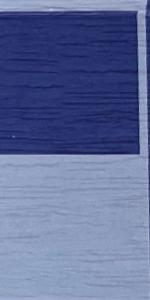
Label: Empty